Interaction volume radius: 5 \u00c5
Interaction volume height: 45 \u00c5
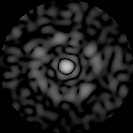
Disorder parameter: 0.8217